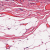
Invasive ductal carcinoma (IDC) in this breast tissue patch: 1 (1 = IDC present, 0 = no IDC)